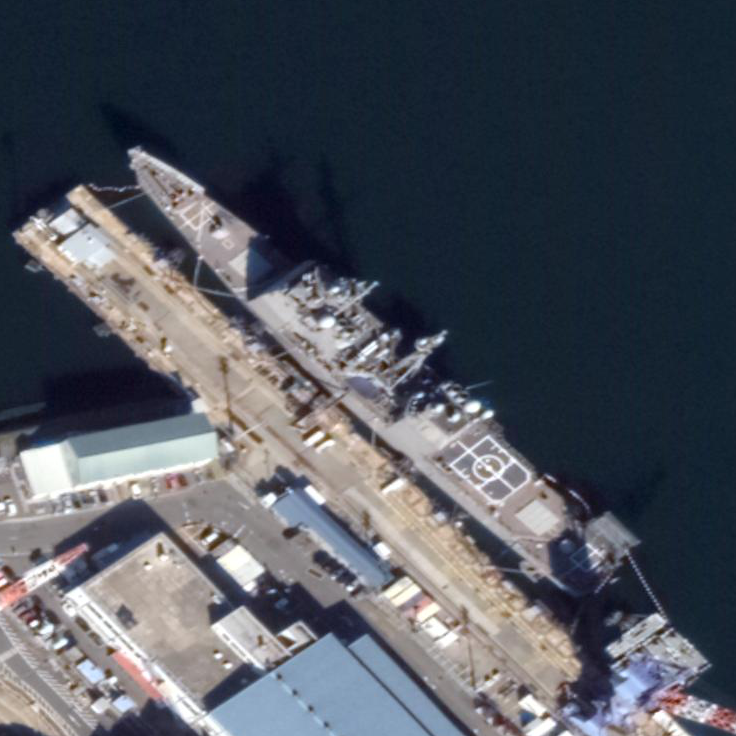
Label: cruiser